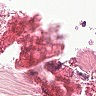
Metastatic tissue present: no